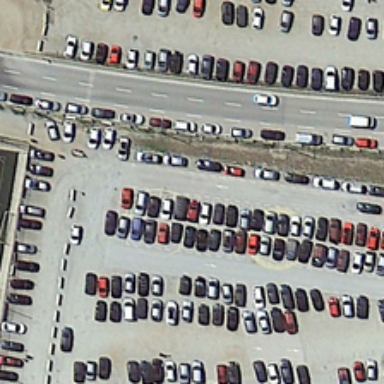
Four rows of cars are on the wide road .